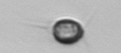
Label: Acanthoica_quattrospina